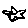
Label: star